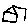
Label: house